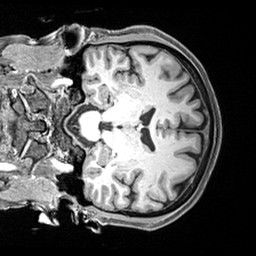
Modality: T1w
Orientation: coronal
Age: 56
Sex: female
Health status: healthy
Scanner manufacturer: siemens
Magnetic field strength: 3 T
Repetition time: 2.4 s
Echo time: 0.00217 s